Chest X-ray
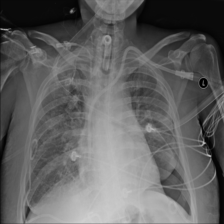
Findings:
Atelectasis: negative
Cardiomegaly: negative
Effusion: negative
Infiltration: negative
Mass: negative
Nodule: negative
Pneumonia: negative
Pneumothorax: negative
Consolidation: negative
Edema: negative
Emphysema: negative
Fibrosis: negative
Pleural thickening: negative
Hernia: negative